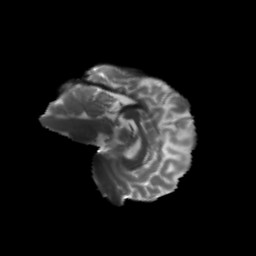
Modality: T2w
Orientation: sagittal
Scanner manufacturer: siemens
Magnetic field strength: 3 T
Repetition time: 4.16 s
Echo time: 0.0806 s